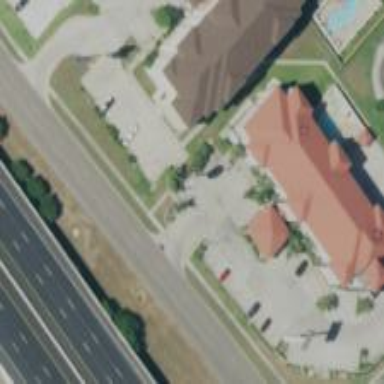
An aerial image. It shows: Hotel building.